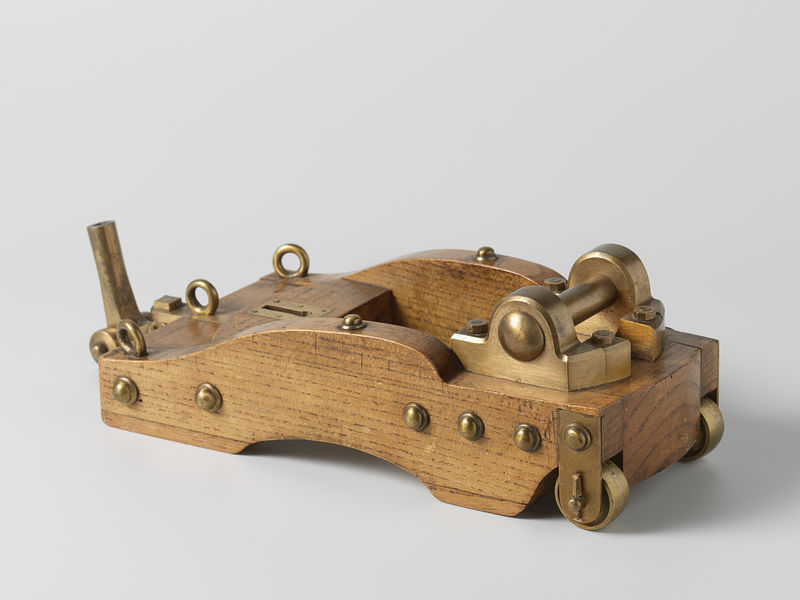
Titel: Model schuifaffuit voor een carronade van 36 pond
Künstler: Pieter (Jr) Schuijt
Standort: Amsterdam
Institution: Rijksmuseum
Schlagwörter: bois, métal, instrument